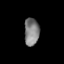
Tissue: lung
Cell type: Epithelial cells
Senescence score: 0.1434
Nuclear area (px): 398
Mean DAPI intensity: 129.206